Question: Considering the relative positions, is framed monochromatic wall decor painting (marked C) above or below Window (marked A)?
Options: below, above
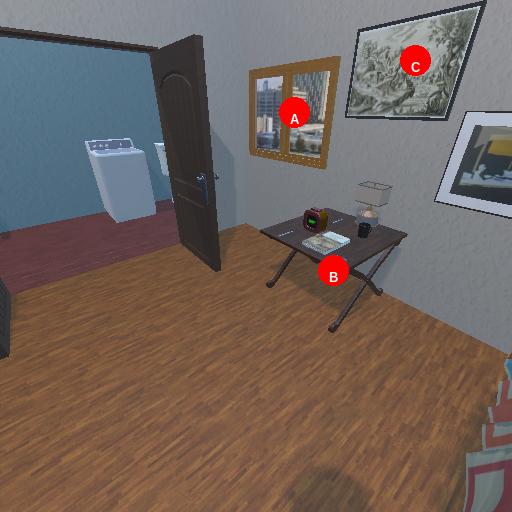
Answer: below